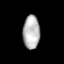
Tissue: prostate
Cell type: T cells
Senescence score: 0.3459
Nuclear area (px): 556
Mean DAPI intensity: 180.915